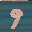
Label: 9